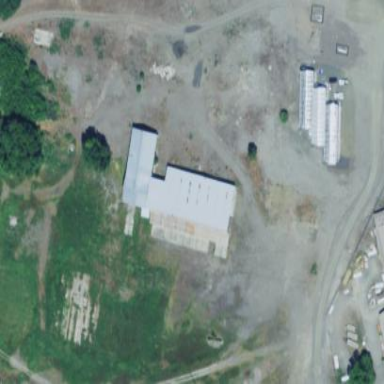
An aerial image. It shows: Shed.